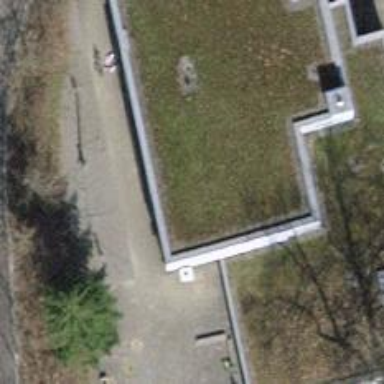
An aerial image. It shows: Kindergarten building.